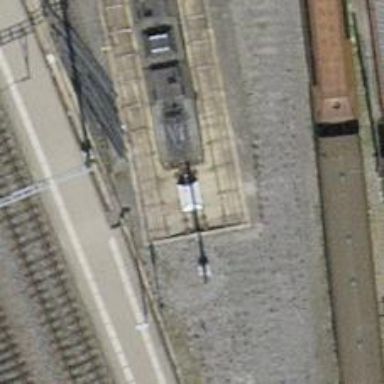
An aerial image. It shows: Railway buffer stop.